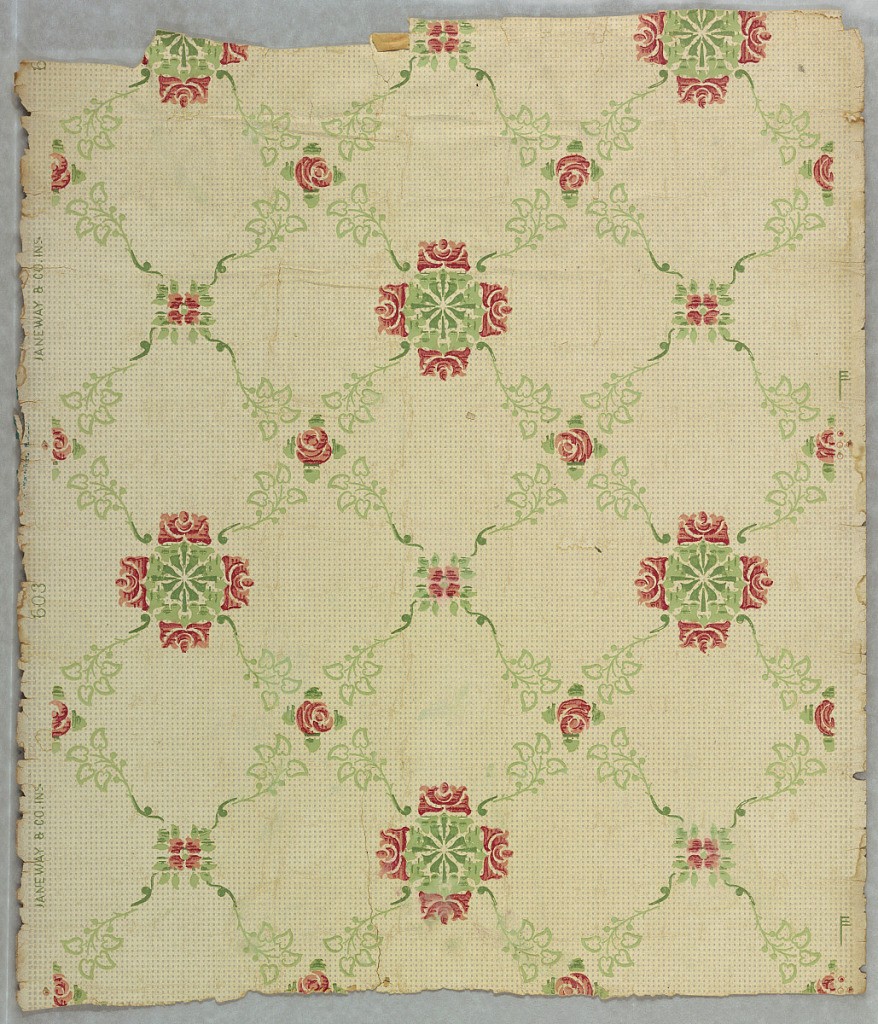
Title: Ceiling paper
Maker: Janeway & Co. Inc., New Brunswick, New Jersey, 1848 - 1914
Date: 1895–1903
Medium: Machine-printed
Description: Small red roses, connected by green foliage, alternating with clumps of four roses. Printed on off-white ground spotted with tiny gray squares.